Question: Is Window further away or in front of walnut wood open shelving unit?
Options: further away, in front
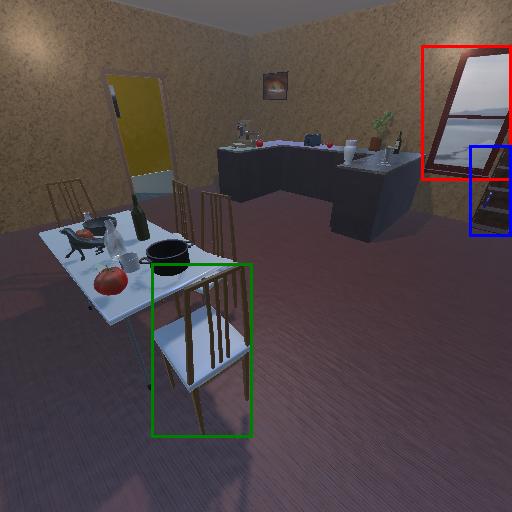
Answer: further away